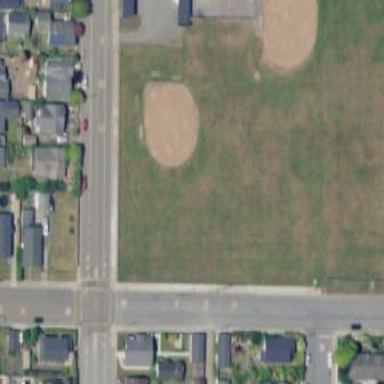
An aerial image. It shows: Baseball pitch for leisure land.